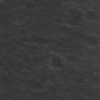
Label: not_dusty